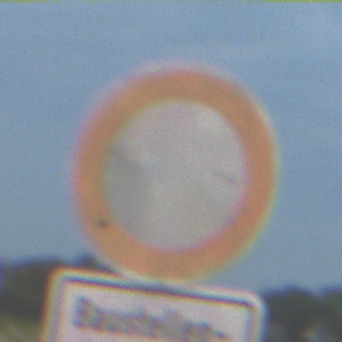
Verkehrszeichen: VerbotFahrzeugeAllerArt
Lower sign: SonstigeFahrzeugePersonengruppenFrei1
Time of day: SunriseSunset
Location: Outdoor (Nature)
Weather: PartlyCloudy
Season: NotSpecified
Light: Natural